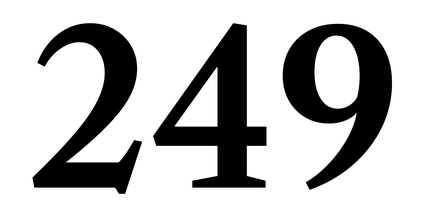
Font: LibreCaslonText_SemiBold